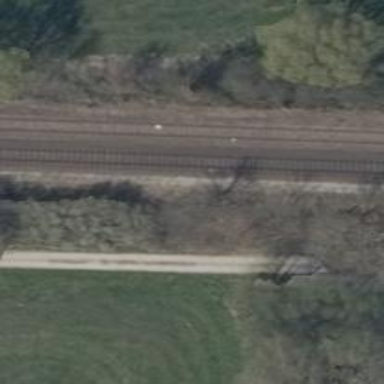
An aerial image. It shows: Railway signal.